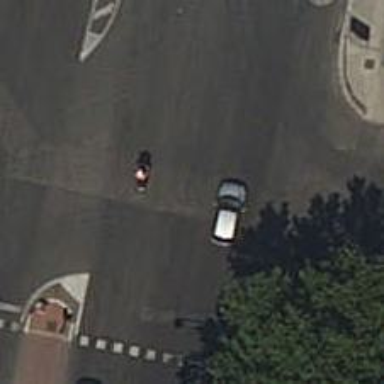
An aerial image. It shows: Road with traffic signals.